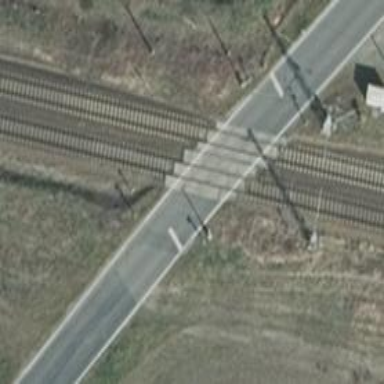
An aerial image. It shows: Railway signal.